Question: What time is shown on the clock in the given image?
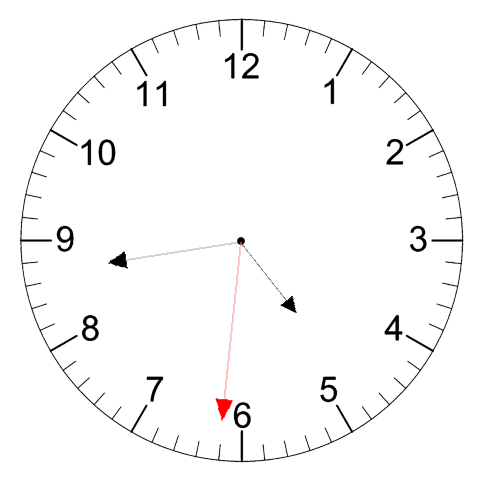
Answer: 04:43:31